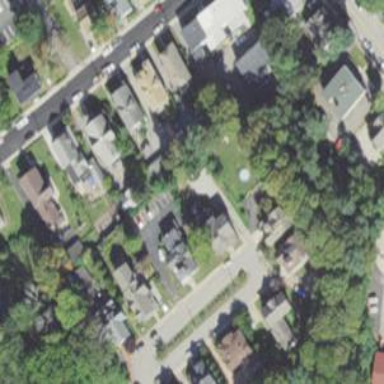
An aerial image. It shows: Residential driveway serving as service road.